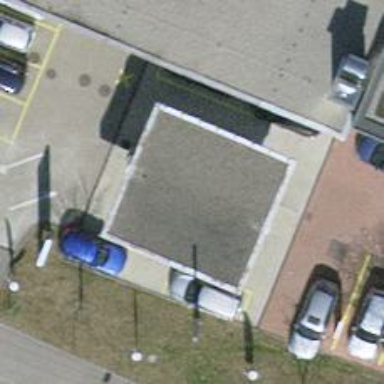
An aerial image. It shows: Fuel station.